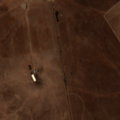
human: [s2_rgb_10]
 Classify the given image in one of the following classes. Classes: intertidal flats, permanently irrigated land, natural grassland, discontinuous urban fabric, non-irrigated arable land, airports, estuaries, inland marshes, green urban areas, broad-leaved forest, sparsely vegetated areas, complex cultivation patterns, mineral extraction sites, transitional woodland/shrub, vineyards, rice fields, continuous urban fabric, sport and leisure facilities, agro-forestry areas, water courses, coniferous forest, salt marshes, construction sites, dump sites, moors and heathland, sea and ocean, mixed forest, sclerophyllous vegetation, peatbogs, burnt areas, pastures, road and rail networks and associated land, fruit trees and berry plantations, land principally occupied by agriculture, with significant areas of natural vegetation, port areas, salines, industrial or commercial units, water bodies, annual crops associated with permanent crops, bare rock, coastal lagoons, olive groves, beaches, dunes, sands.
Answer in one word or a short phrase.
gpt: non-irrigated arable land